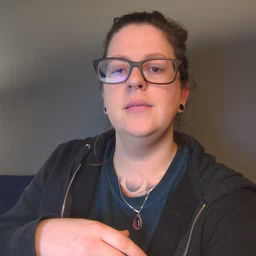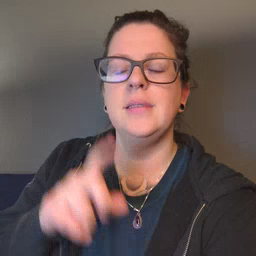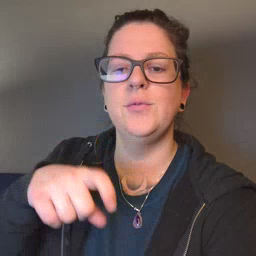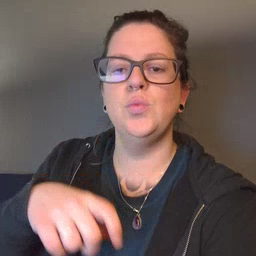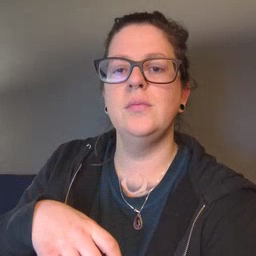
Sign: haveto